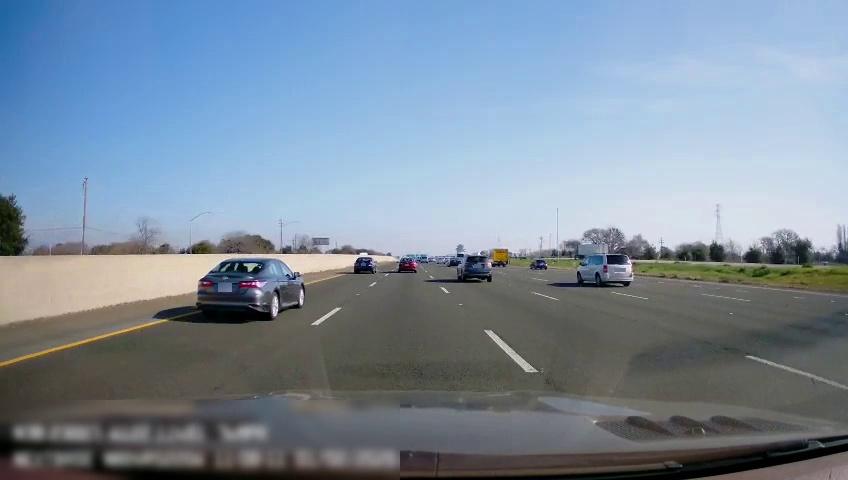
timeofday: Day
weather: Sunny
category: Drivable Space
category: Drivable Space
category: Vehicles | SUV
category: Vehicles | Truck
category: Vehicles | Car
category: Vehicles | SUV
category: Vehicles | Van
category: Vehicles | Car
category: Vehicles | Car
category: Vehicles | Car
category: Vehicles | Truck
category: Lanes | Alternate Lane
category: Lanes | Current Lane
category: Lanes | Current Lane
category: Lanes | Alternate Lane
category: Lanes | Alternate Lane
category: Lanes | Alternate Lane
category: Lanes | Alternate Lane
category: Lanes | Alternate Lane
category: Traffic | Signs